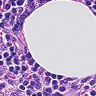
Metastatic tissue present: no